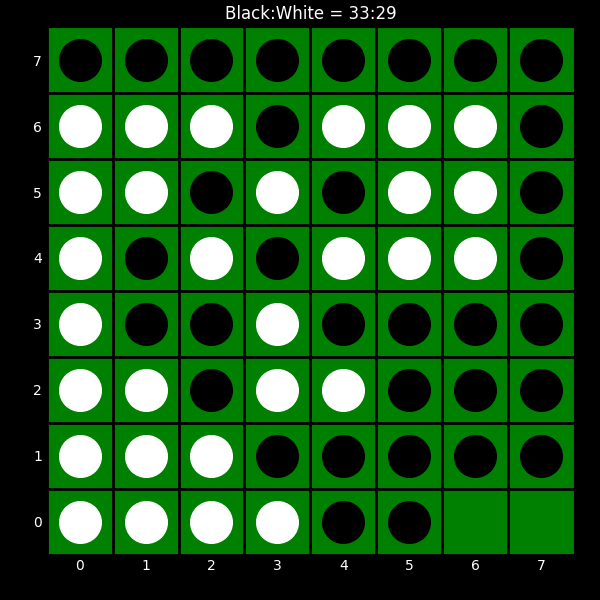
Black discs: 33
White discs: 29